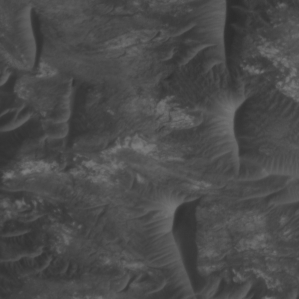
Label: non_frost